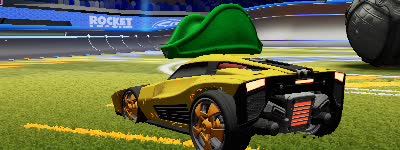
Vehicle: breakout